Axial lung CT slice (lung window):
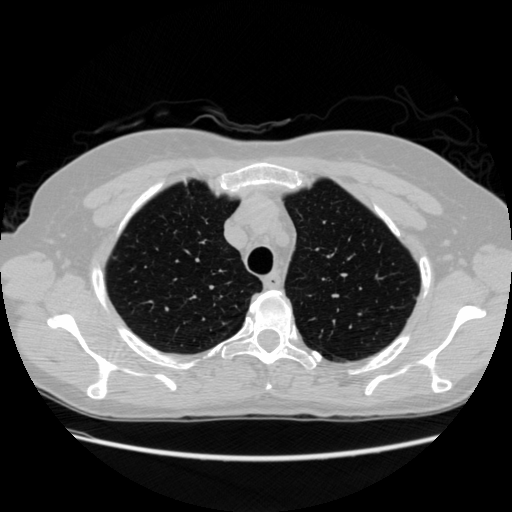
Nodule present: yes
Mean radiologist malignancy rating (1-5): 4.5